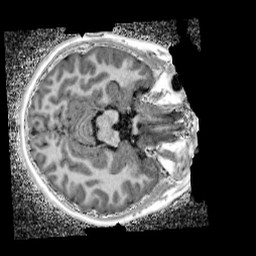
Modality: UNIT1_denoised
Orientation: axial
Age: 11
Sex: female
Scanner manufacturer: siemens
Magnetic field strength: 3 T
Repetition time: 4 s
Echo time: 0.00299 s